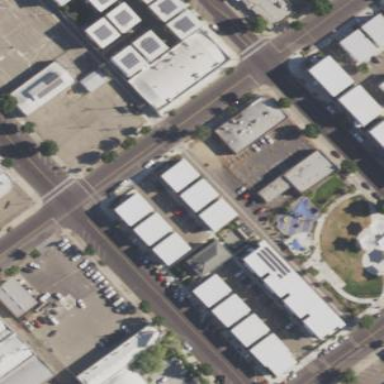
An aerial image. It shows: Residential area with parking/sales lot for used cars.